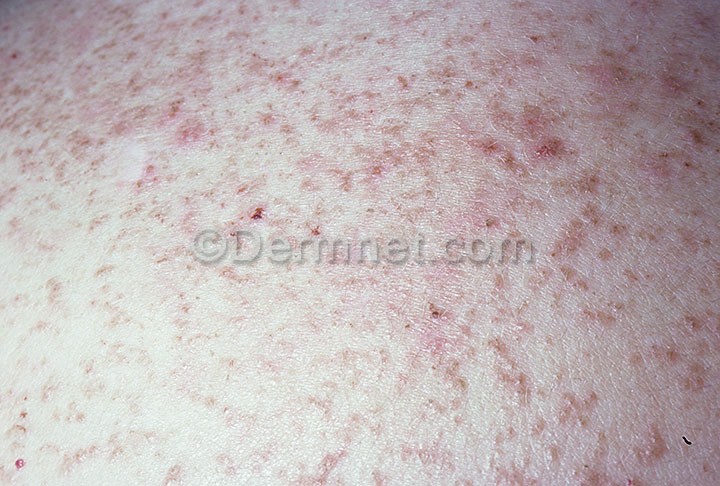
Disease: Bullous Disease Photos